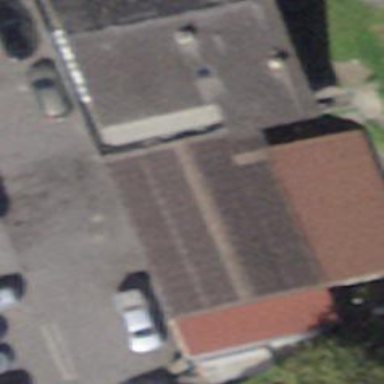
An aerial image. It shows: Car repair shop located in building.